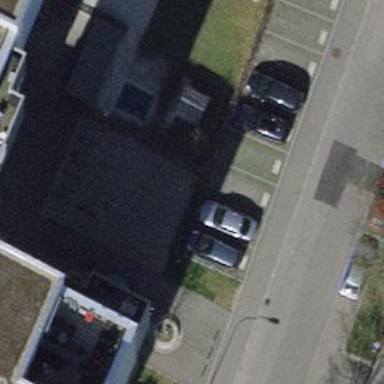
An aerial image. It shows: Bicycle parking area with stands.